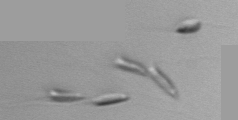
Label: Dinobryon